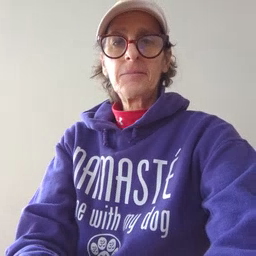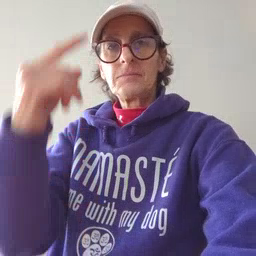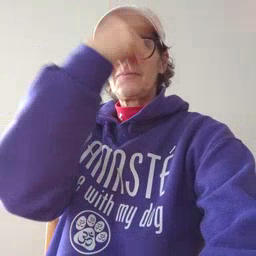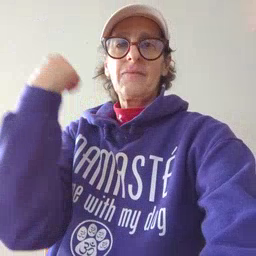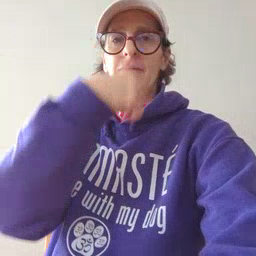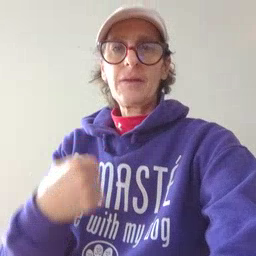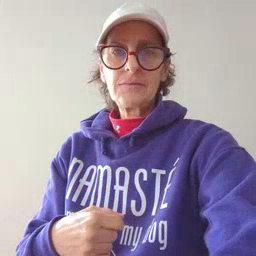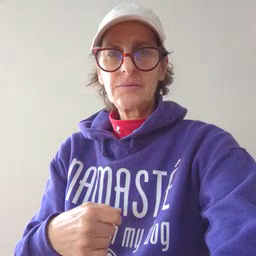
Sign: face